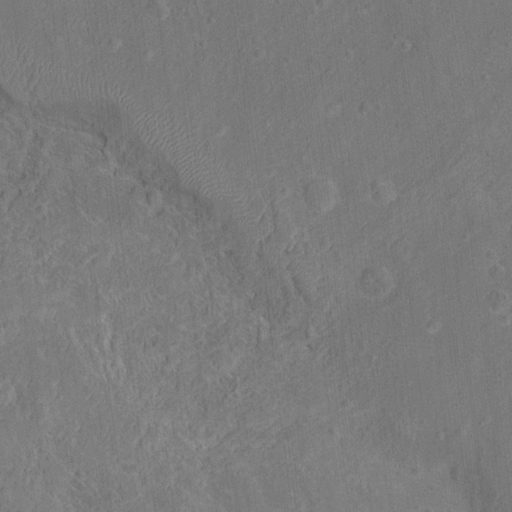
Classes present: Background